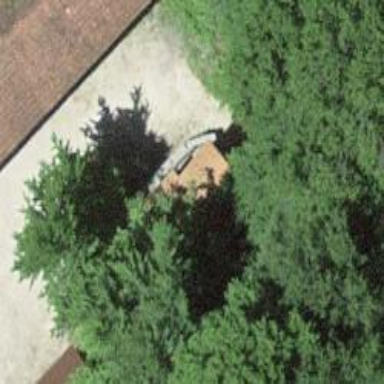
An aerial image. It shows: BBQ amenity.